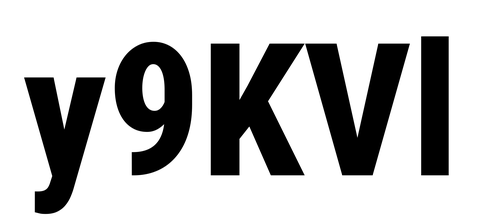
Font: Roboto_Condensed_ExtraBold